Interaction volume radius: 5 \u00c5
Interaction volume height: 30 \u00c5
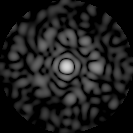
Disorder parameter: 0.8491